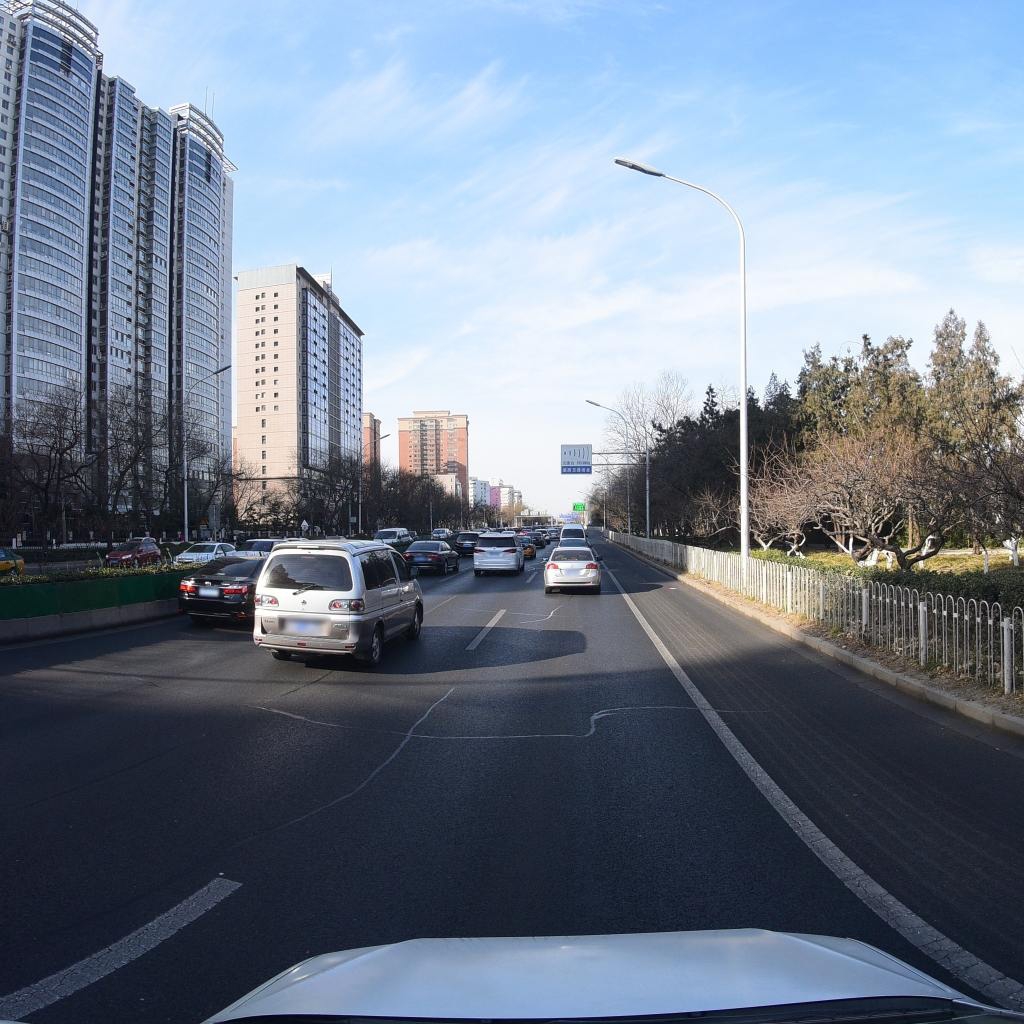
Region: Fengtai
Road damage annotations: longitudinal patch, longitudinal patch, transverse patch, longitudinal patch, longitudinal patch, transverse patch, longitudinal patch